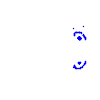
Particle: kaon